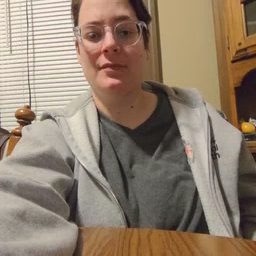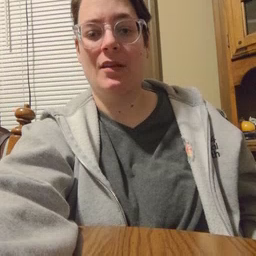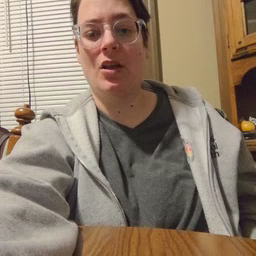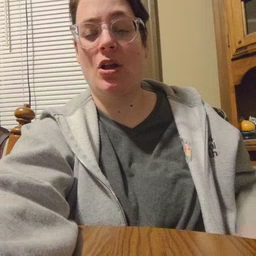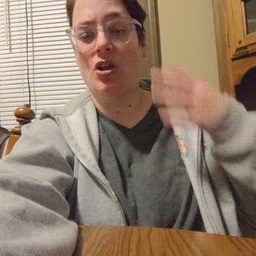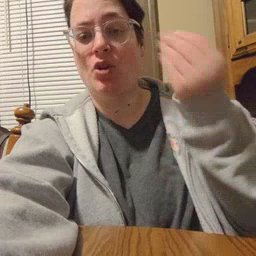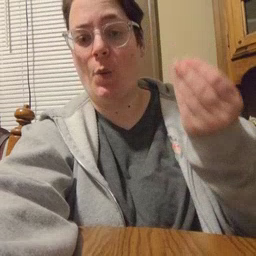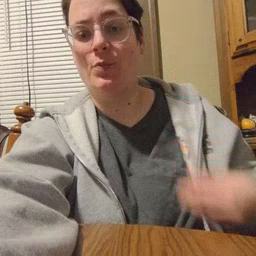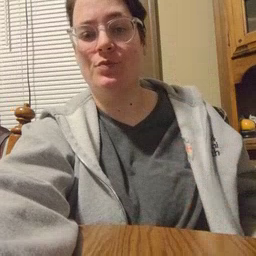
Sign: go